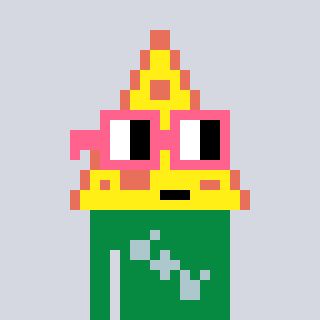
a pixel art character with square pink glasses, a pizza-shaped head and a green-colored body on a cool background